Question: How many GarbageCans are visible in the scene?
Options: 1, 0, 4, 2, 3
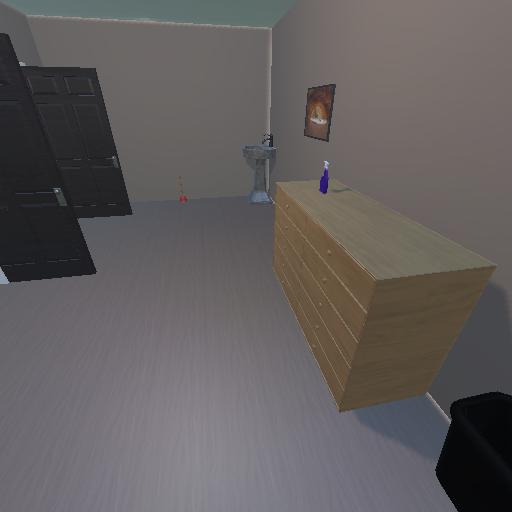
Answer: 1